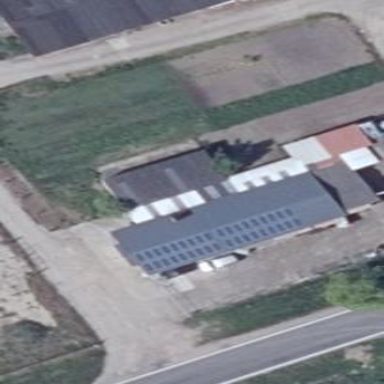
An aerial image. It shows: Building featuring small installation solar photovoltaic panel for electricity generation.